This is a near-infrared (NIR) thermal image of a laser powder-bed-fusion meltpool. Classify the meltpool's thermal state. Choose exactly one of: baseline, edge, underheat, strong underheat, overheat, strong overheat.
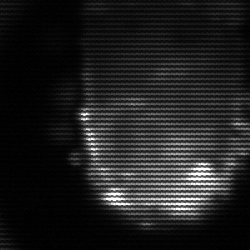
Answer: baseline